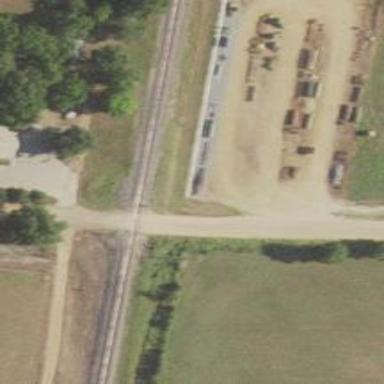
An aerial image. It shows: Railway track.